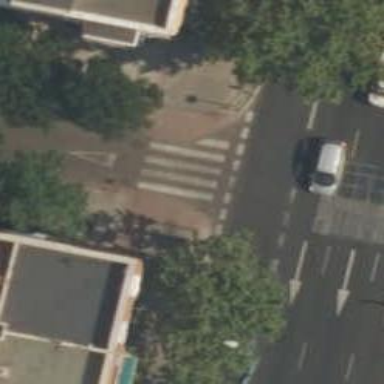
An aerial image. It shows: Uncontrolled zebra crossing on the road.